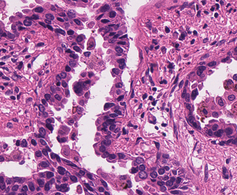
Tumor epithelial tissue: yes
Tumor-associated stroma tissue: yes
Normal tissue: no